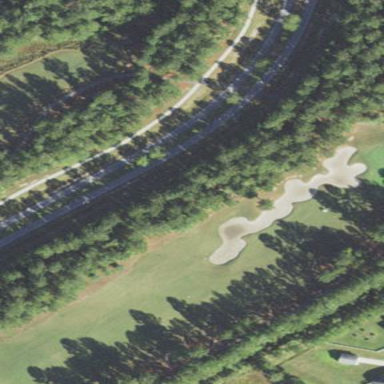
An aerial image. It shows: Sand bunker on golf course.